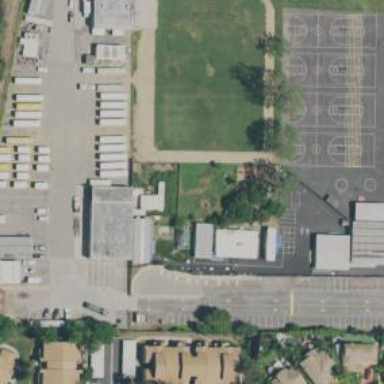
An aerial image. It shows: School.